Question: I am trying to take advantage of inputAccessoryView and displaying help text and previous and next buttons. However I have many UITextFields spanning across many ViewControllers. So I would like to have a reusable UIView for the inputAccessoryView.
To do this, I have created a xib file ('SetupKeyboardAccessory') and a ViewController ('SetupKeyboardAccessoryViewController') attached to that xib.
:

:
'''
@interface SetupKeyboardAccessoryViewController : UIViewController
@property (weak, nonatomic) IBOutlet UILabel *helpTextLabel;
@property (weak, nonatomic) IBOutlet UIButton *previousButton;
@property (weak, nonatomic) IBOutlet UIButton *nextButton;
@end
'''
Inside my MainViewController I have my UITextFields. This MainViewController is implementing UITextFieldDelegate:
:
'''
- (BOOL)textFieldShouldBeginEditing:(UITextField *)textField
{
// you can create the accessory view programmatically (in code), or from the storyboard
if (textField.inputAccessoryView == nil) {
SetupKeyboardAccessoryViewController *accessoryView =
[[SetupKeyboardAccessoryViewController alloc] initWithNibName:@"SetupKeyboardAccessory"
bundle:nil];
accessoryView.helpTextLabel.text = @"setting help text here";
textField.inputAccessoryView = accessoryView.view;
}
//self.navigationItem.rightBarButtonItem = self.doneButton;
return YES;
}
- (BOOL)textFieldShouldEndEditing:(UITextField *)textField {
[textField resignFirstResponder];
return YES;
}
'''
When the text field begins editing, I initialize my SetupKeyboardAccessoryViewController, set the help text, and then set it to the inputAccessoryView. For some reason the help text does not get set.
I know I'm probably doing something wrong here with setting the view of the SetupKeyboardAccessoryViewController to the inputAccessoryView. I'm still fairly new to iOS development. So any help would be appreciated. Thank you!
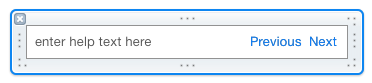
Answer: It's not appropriate to create a view controller for the sole purpose of instantiating a view, only to then discard the view controller.
Your code would be much simpler if you just had a 'SetupKeyboardAccessoryView' class that was a subclass of UIView. Then made the view in the nib file this class, and instantiated it with :
'''
SetupKeyboardAccessoryView *accessoryView = [[[NSBundle mainBundle] loadNibNamed:@"SetupKeyboardAccessoryView" owner:nil options:nil] firstObject]
'''